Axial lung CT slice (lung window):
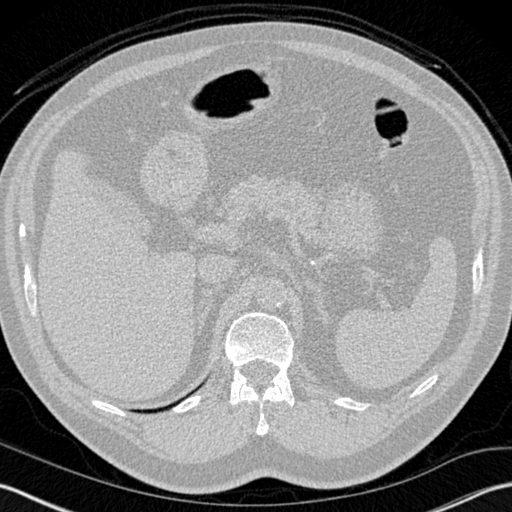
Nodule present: no